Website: lowes
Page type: billing-address
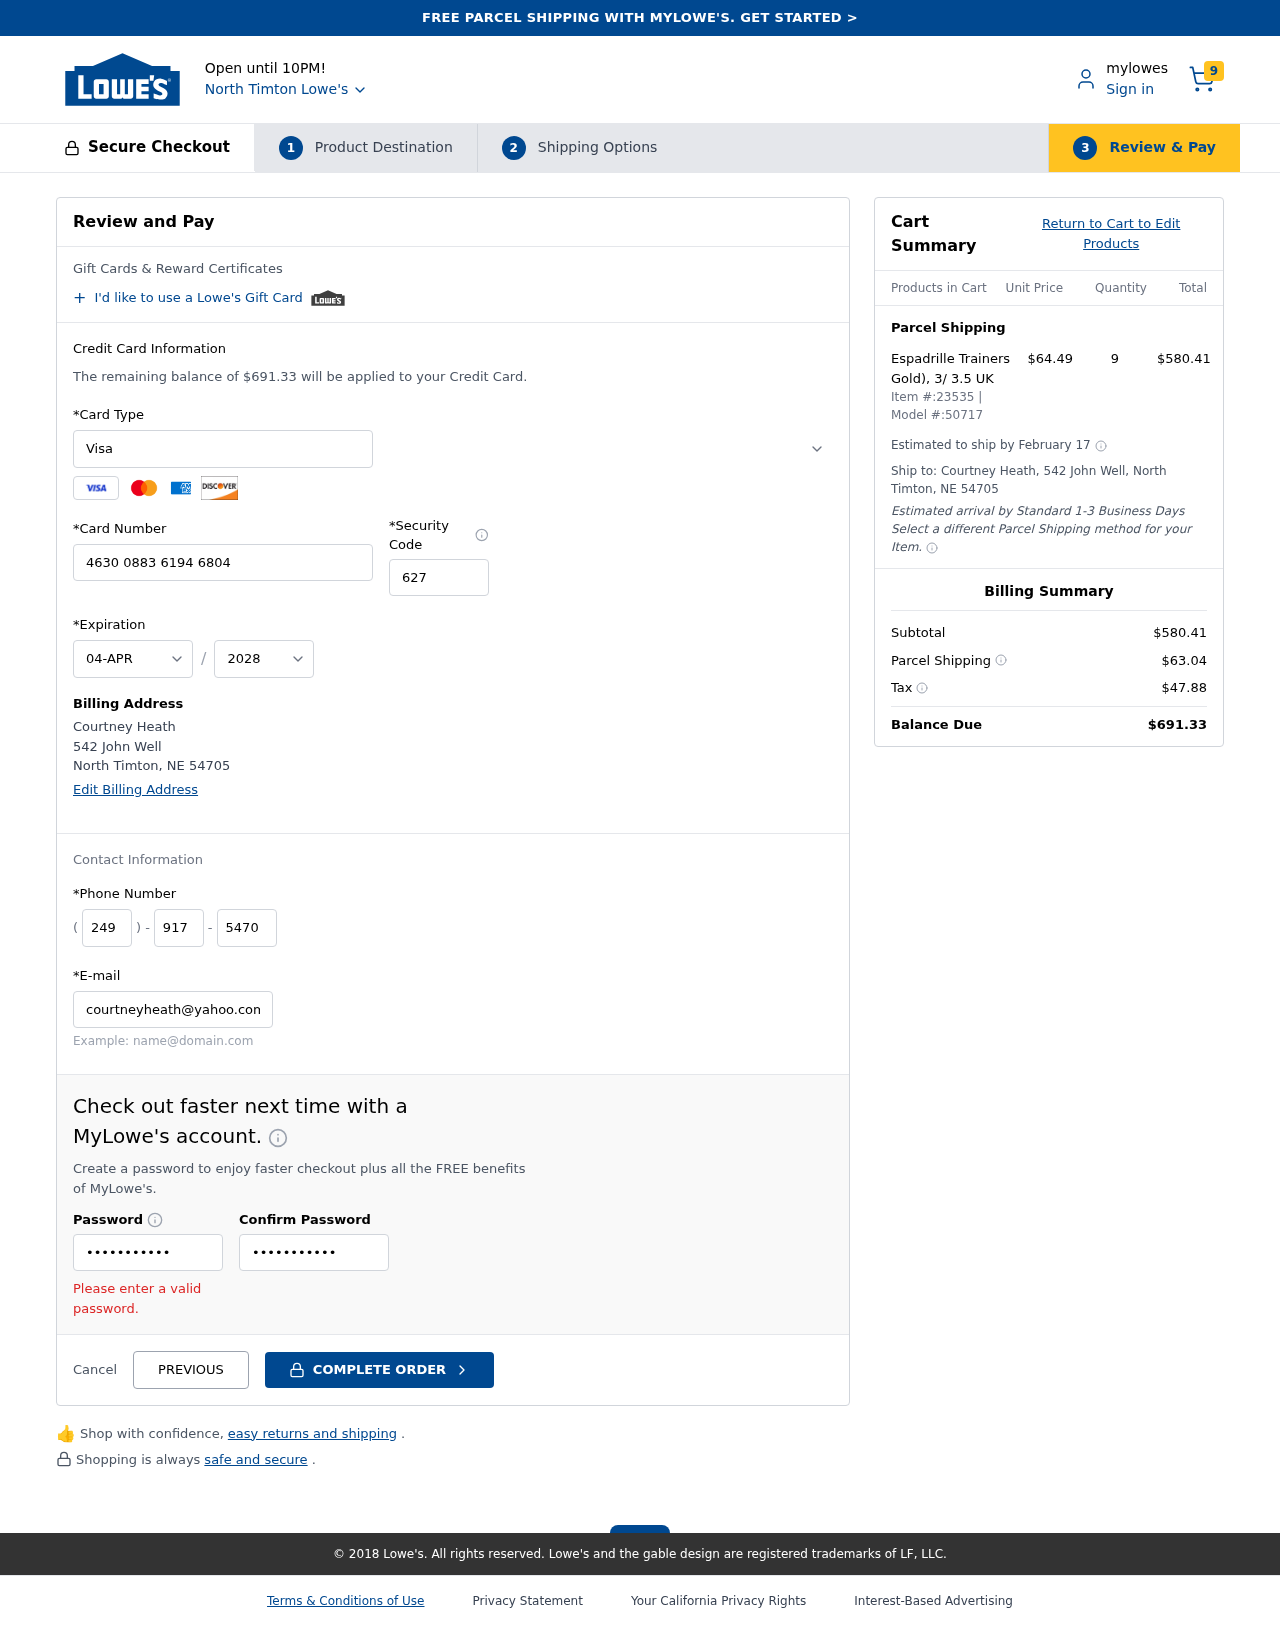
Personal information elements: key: PII_CARD_CVV
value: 627
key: PII_CARD_EXPIRY_MONTH
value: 04
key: PII_CARD_EXPIRY_YEAR
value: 28
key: PII_CARD_NUMBER
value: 4630 0883 6194 6804
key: PII_CARD_TYPE
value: Visa
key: PII_CITY
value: North Timton
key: PII_CITY_STATE_ZIP
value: North Timton, NE 54705
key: PII_EMAIL
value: courtneyheath@yahoo.com
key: PII_FULLNAME
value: Courtney Heath
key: PII_PHONE_AREA
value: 249
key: PII_PHONE_PREFIX
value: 917
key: PII_PHONE_SUFFIX
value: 5470
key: PII_STREET
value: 542 John Well
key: PII_FULLNAME2
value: Courtney Heath
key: PII_PHONE_LINE
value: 5470
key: PII_STATE_ABBR
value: NE
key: PII_POSTCODE
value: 54705
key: PII_POSTCODE_FULL
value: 54705
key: PII_CITY_STATE
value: North Timton, NE
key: PII_PHONE_LINE_NUMERIC
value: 5470
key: PII_PHONE_SUFFIX_NUMERIC
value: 5470
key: PII_POSTCODE_NUMERIC
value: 54705
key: PII_PHONE_LAST4
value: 5470
Product elements: key: PRODUCT1_NAME
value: Espadrille Trainers Gold), 3/ 3.5 UK
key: PRODUCT1_PRICE
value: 64.49
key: PRODUCT1_QUANTITY
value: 9
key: PRODUCT_ITEM_NUMBER
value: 23535
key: PRODUCT_MODEL_NUMBER
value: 50717
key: PRODUCT1_LINE_TOTAL
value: $580.41
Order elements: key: ORDER_NUM_ITEMS
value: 9
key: ORDER_TOTAL
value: $691.33
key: ORDER_SHIPPING_DATE
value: February 17
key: ORDER_SUBTOTAL
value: $580.41
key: ORDER_SHIPPING_COST
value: $63.04
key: ORDER_TAX
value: $47.88